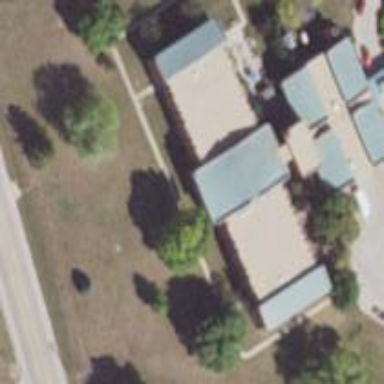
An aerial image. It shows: Building that serves as nursing home.